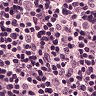
Metastatic tissue present: no